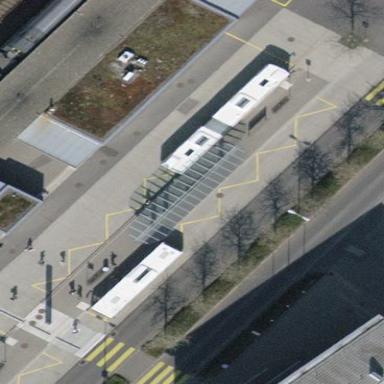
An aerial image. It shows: Shelter for public transport located on building roof.